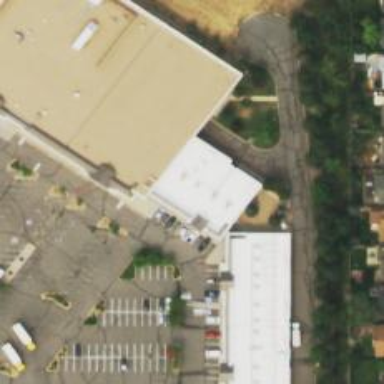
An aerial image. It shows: Parking space.